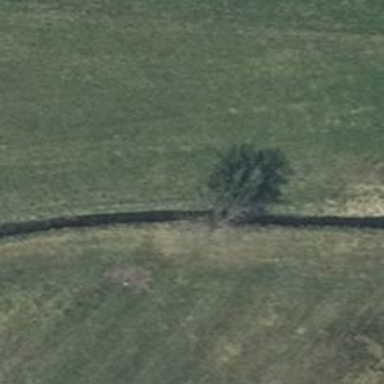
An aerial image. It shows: Deciduous tree with broadleaved leaves.